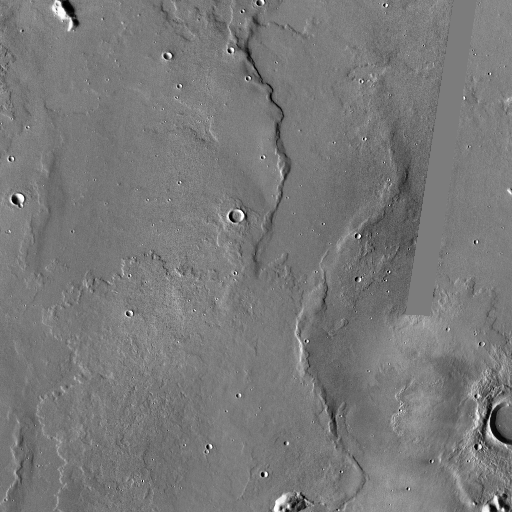
Crater classes present: Background, Other